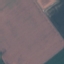
Label: AnnualCrop